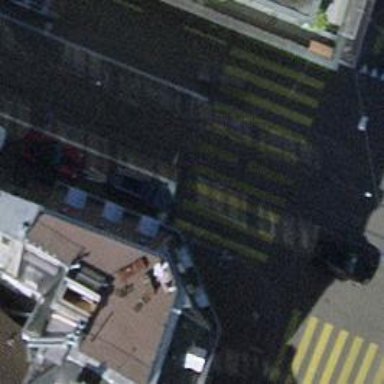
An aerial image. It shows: Kerb barrier.